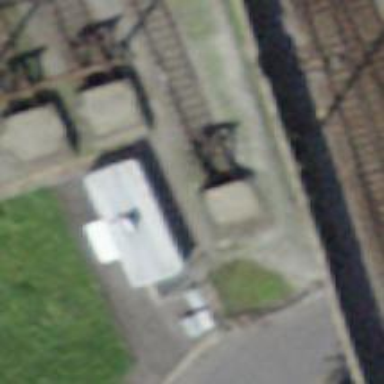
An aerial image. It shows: Railway buffer stop.